Interaction volume radius: 10 \u00c5
Interaction volume height: 20 \u00c5
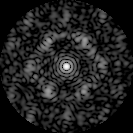
Disorder parameter: 0.6618